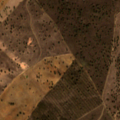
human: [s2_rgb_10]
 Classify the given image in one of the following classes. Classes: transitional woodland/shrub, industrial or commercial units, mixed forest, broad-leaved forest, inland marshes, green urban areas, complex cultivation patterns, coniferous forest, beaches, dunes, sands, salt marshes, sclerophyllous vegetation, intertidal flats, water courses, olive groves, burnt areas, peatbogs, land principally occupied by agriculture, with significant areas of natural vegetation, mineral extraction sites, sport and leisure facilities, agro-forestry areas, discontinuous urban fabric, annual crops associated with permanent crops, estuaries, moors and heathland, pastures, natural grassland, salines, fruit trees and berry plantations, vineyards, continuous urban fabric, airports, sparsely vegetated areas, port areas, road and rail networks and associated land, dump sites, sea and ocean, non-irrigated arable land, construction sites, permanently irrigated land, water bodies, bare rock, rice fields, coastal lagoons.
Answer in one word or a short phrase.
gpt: non-irrigated arable land, pastures, agro-forestry areas, transitional woodland/shrub